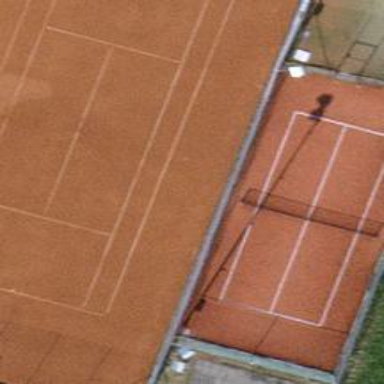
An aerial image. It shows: Clay tennis court pitch.